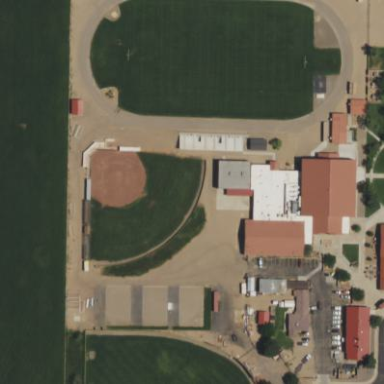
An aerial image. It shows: Baseball pitch for leisure land.